Question: I'm trying to teach myself Sprite Kit and Swift. What I'm trying to do is access a child node from an ArcheryScene.sks file and affect that child from the ArcheryScene.swift file. For Example: In my ArcheryScene.swift file I have added this line of code: 'let scene = SKScene(fileNamed: "ArcheryScene")'.
This compiles fine and when I say 'println(scene)', it correctly prints the scene I want it to print, this is how I know that ArcheryScene.sks is truly in my 'scene' variable. After this, I access a child from that scene by adding this line of code: 'let ballChild = scene.childNodeWithName("Ball")'. When I use 'println(ballChild)', it prints the correct child, letting me know that the variable truly contains Ball child that is in ArcheryScene.sks. And now to my problem...
Why can't I say things in my ArcheryScene.swift file like:
'''
ballChild?.physicsBody?.affectedByGravity = false
'''
or
'''
ballChild?.position.x = self.frame.size.width / 2
'''
or
'''
let move = SKAction.moveByX(40, y: 0, duration: 5.0)
ballChild?.runAction(move)
'''
All of this code will compile without errors but when I run the game, the Ball is not affected at all. Also, if I run 'ballChild?.position.x = self.frame.size.width / 2' and then print the ballChild position, it will show up as x: 512, which is what it should be, but still when I run the game, the Ball is not affected. This is really confusing to me and I'd just like to figure out what is going on. Any suggestions would be appreciated, thank you.

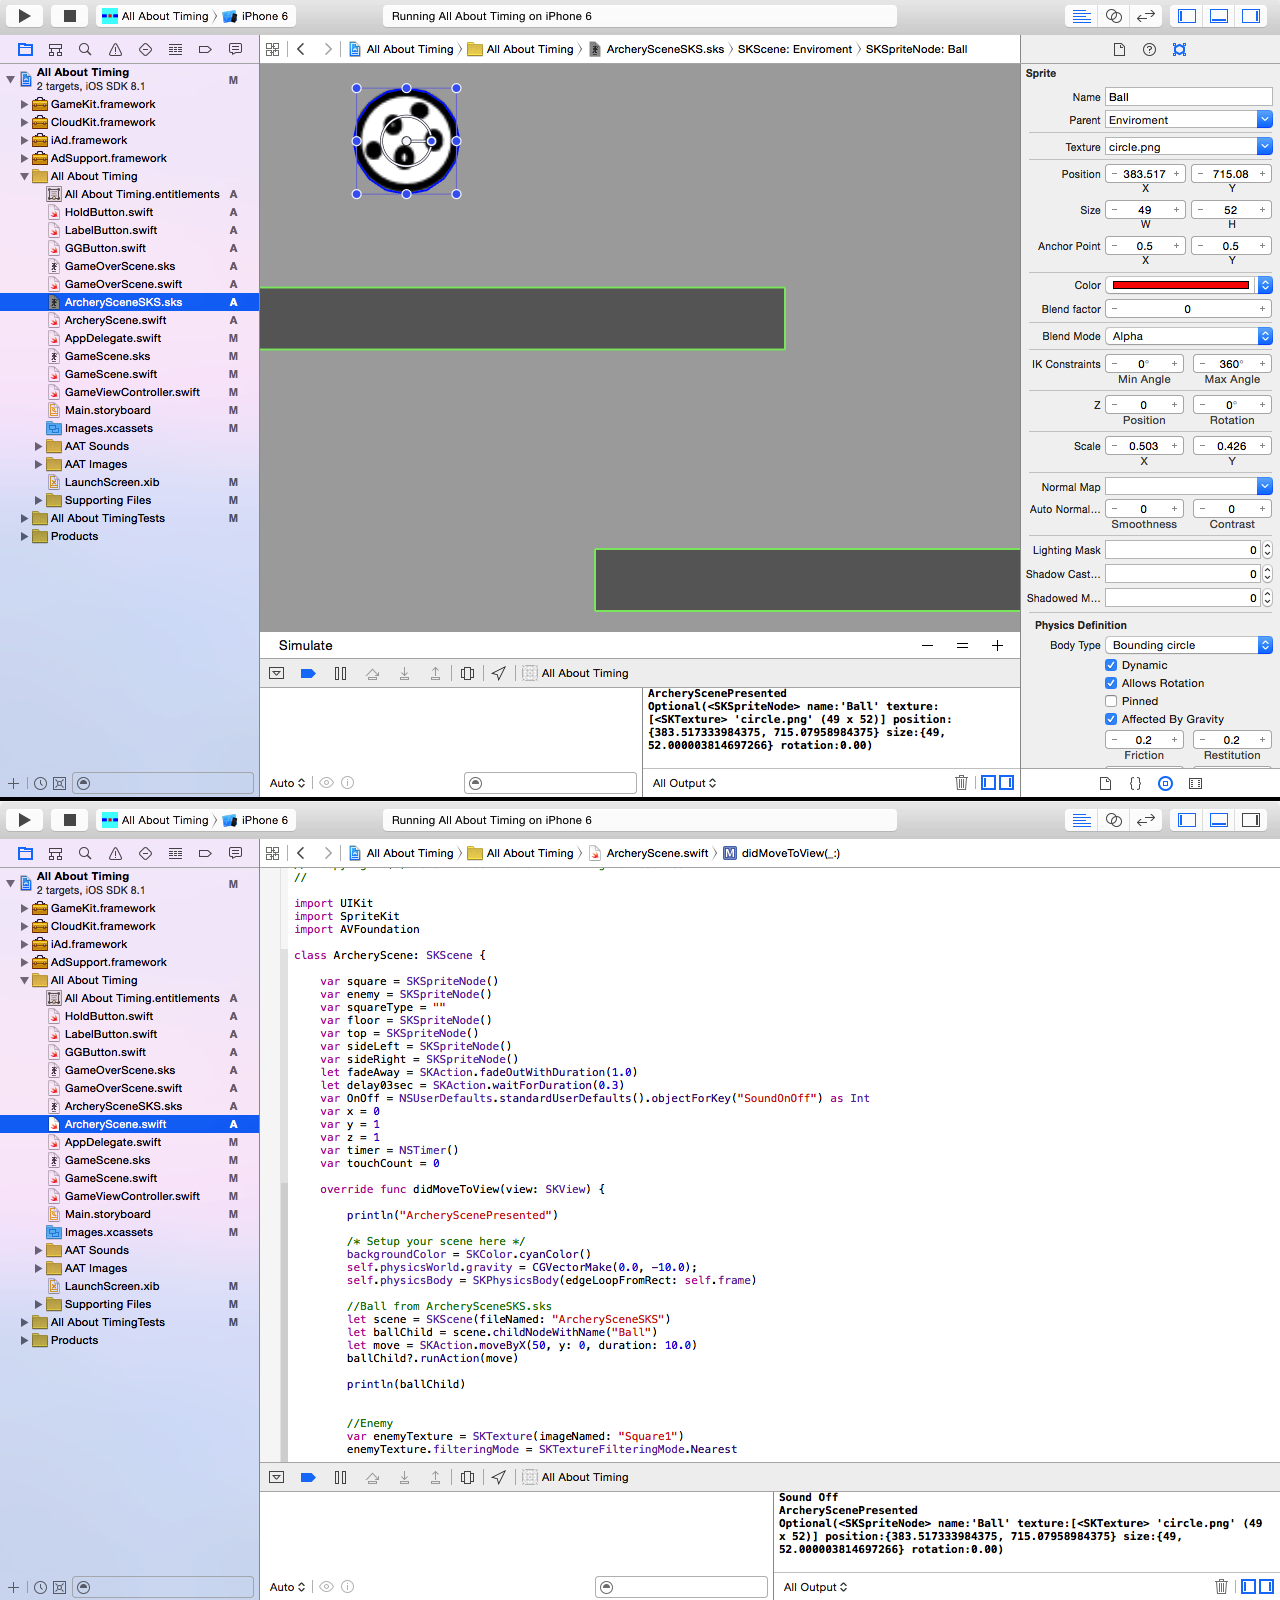
Answer: If you look at the definition of 'Class ArcheryScene' you will see it is a subclass of 'SKScene' - so the class you are coding in is your scene. The 'UIViewController' subclass in your project has loaded 'ArcheryScene.sks' and associated it with an instance of 'ArcheryScene'.
When you subsequently say 'let scene=SKScene(fileName:"ArcheryScene.sks")' you are actually creating a new instance of the scene that isn't presented into your SKView. You then modify the ball in that scene, but nothing happens as this is not the ball that is visible.
Instead you should say
'''
let ballChild=self.childNodeWithName("Ball")
if (ballChild? != nil) {
let move=SKAction.moveByX(50 y:10 duration:10.0)
ballChild!.runAction(move)
}
'''